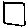
Label: square